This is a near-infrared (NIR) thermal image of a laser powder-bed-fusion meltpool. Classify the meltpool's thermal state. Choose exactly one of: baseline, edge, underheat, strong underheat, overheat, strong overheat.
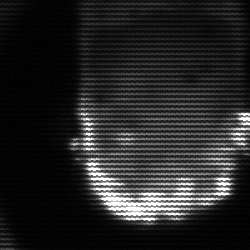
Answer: baseline